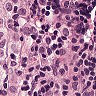
Metastatic tissue present: yes